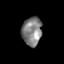
Tissue: skin
Cell type: Epithelial cells
Senescence score: 0.2408
Nuclear area (px): 556
Mean DAPI intensity: 128.491